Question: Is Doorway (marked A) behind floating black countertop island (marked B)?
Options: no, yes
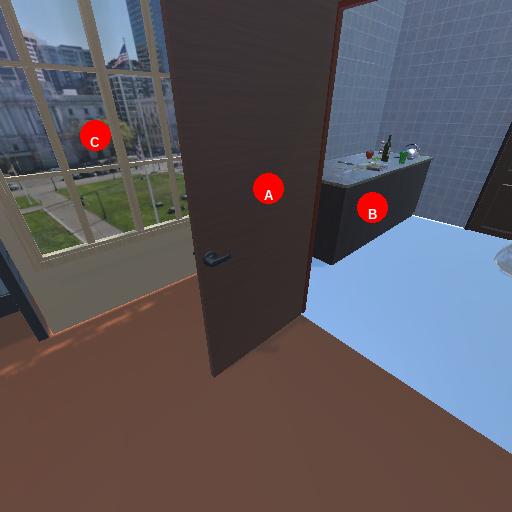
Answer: no